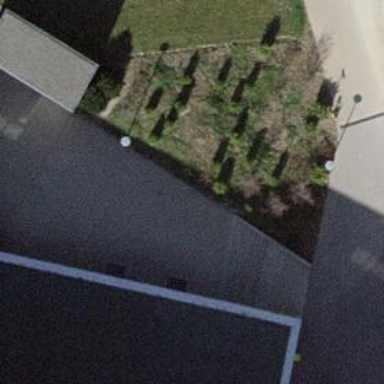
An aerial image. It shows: Road with steps.